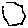
Label: hexagon